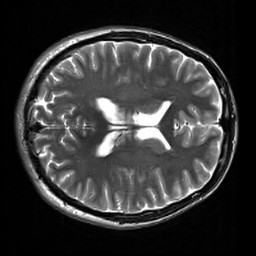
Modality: T2w
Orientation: axial
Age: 21
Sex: male
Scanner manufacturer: siemens
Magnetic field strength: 3 T
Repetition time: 7 s
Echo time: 0.09 s